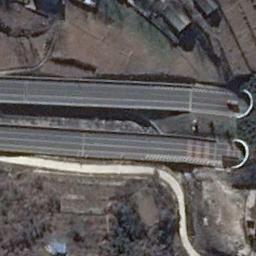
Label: freeway